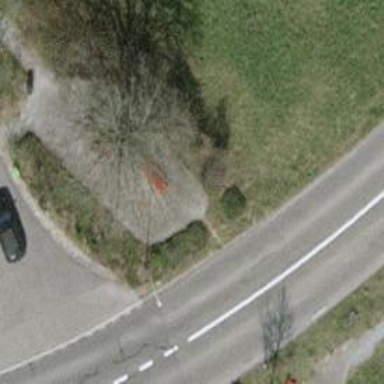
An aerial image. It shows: Red bench.